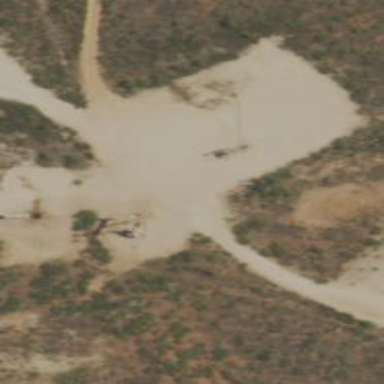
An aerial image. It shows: Petroleum well.